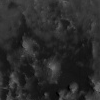
Atmospheric dust classification: not_dusty